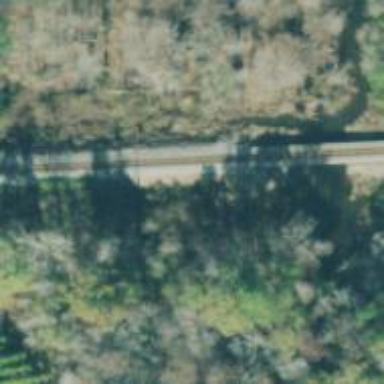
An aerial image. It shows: Bridge over railway line.